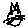
Label: cat